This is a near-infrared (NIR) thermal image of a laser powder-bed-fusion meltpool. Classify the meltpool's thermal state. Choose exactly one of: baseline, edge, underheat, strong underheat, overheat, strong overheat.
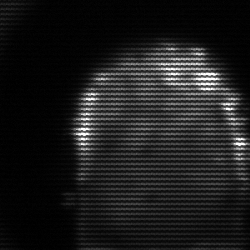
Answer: baseline